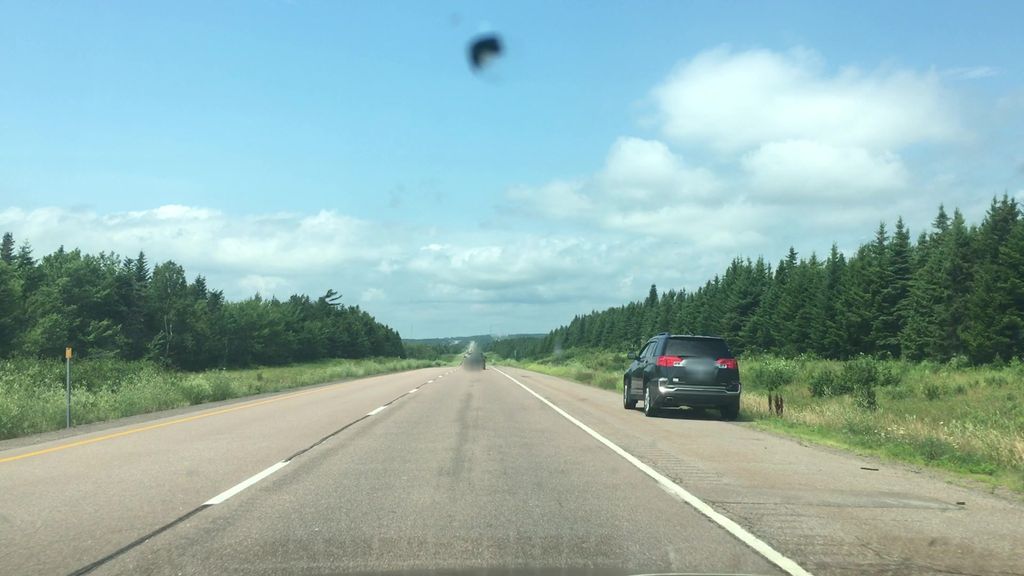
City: charlottetown